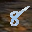
Label: 8